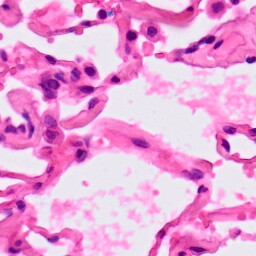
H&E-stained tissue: Lung